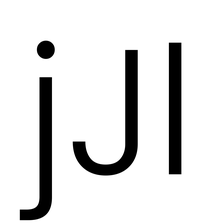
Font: Poppins-Light